Field crop: maize
Growth stage: 2
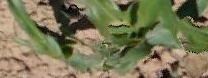
Species: maize